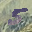
Label: 5